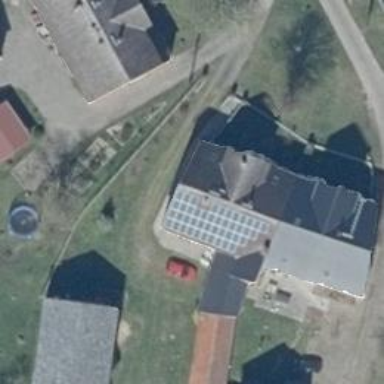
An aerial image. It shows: Solar photovoltaic panel generating electricity through small installation.